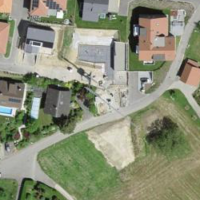
EUNIS habitat code: 24
Species observed at this site:
Episyrphus balteatus
Veronica chamaedrys
Gonepteryx rhamni
Volucella zonaria
Limax maximus
Helix pomatia
Acronicta rumicis
Urtica dioica
Osmia bicornis
Apis mellifera
Chloromyia formosa
Pararge aegeria
Bombus humilis
Asplenium scolopendrium
Gryllus campestris
Pieris napi
Halictus scabiosae
Liparus coronatus
Tipula maxima
Misumena vatia